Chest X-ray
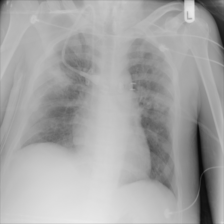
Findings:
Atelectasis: negative
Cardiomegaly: negative
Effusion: negative
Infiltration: positive
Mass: negative
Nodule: negative
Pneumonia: negative
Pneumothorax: negative
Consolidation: negative
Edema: negative
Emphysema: negative
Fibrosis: negative
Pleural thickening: negative
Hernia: negative